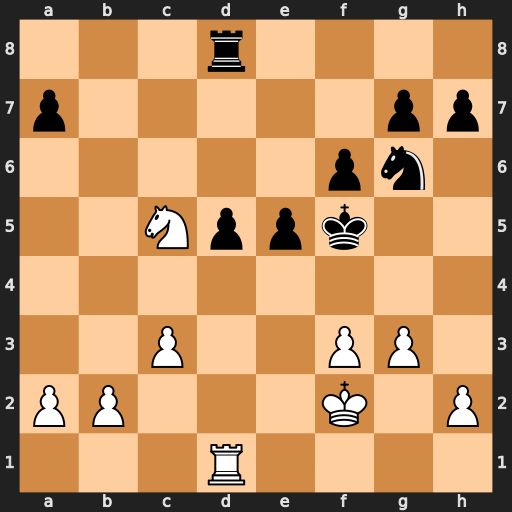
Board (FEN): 3r4/p5pp/5pn1/2Nppk2/8/2P2PP1/PP3K1P/3R4
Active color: w
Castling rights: -
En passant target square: -
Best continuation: g4+ Kg5 Ne6+